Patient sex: F
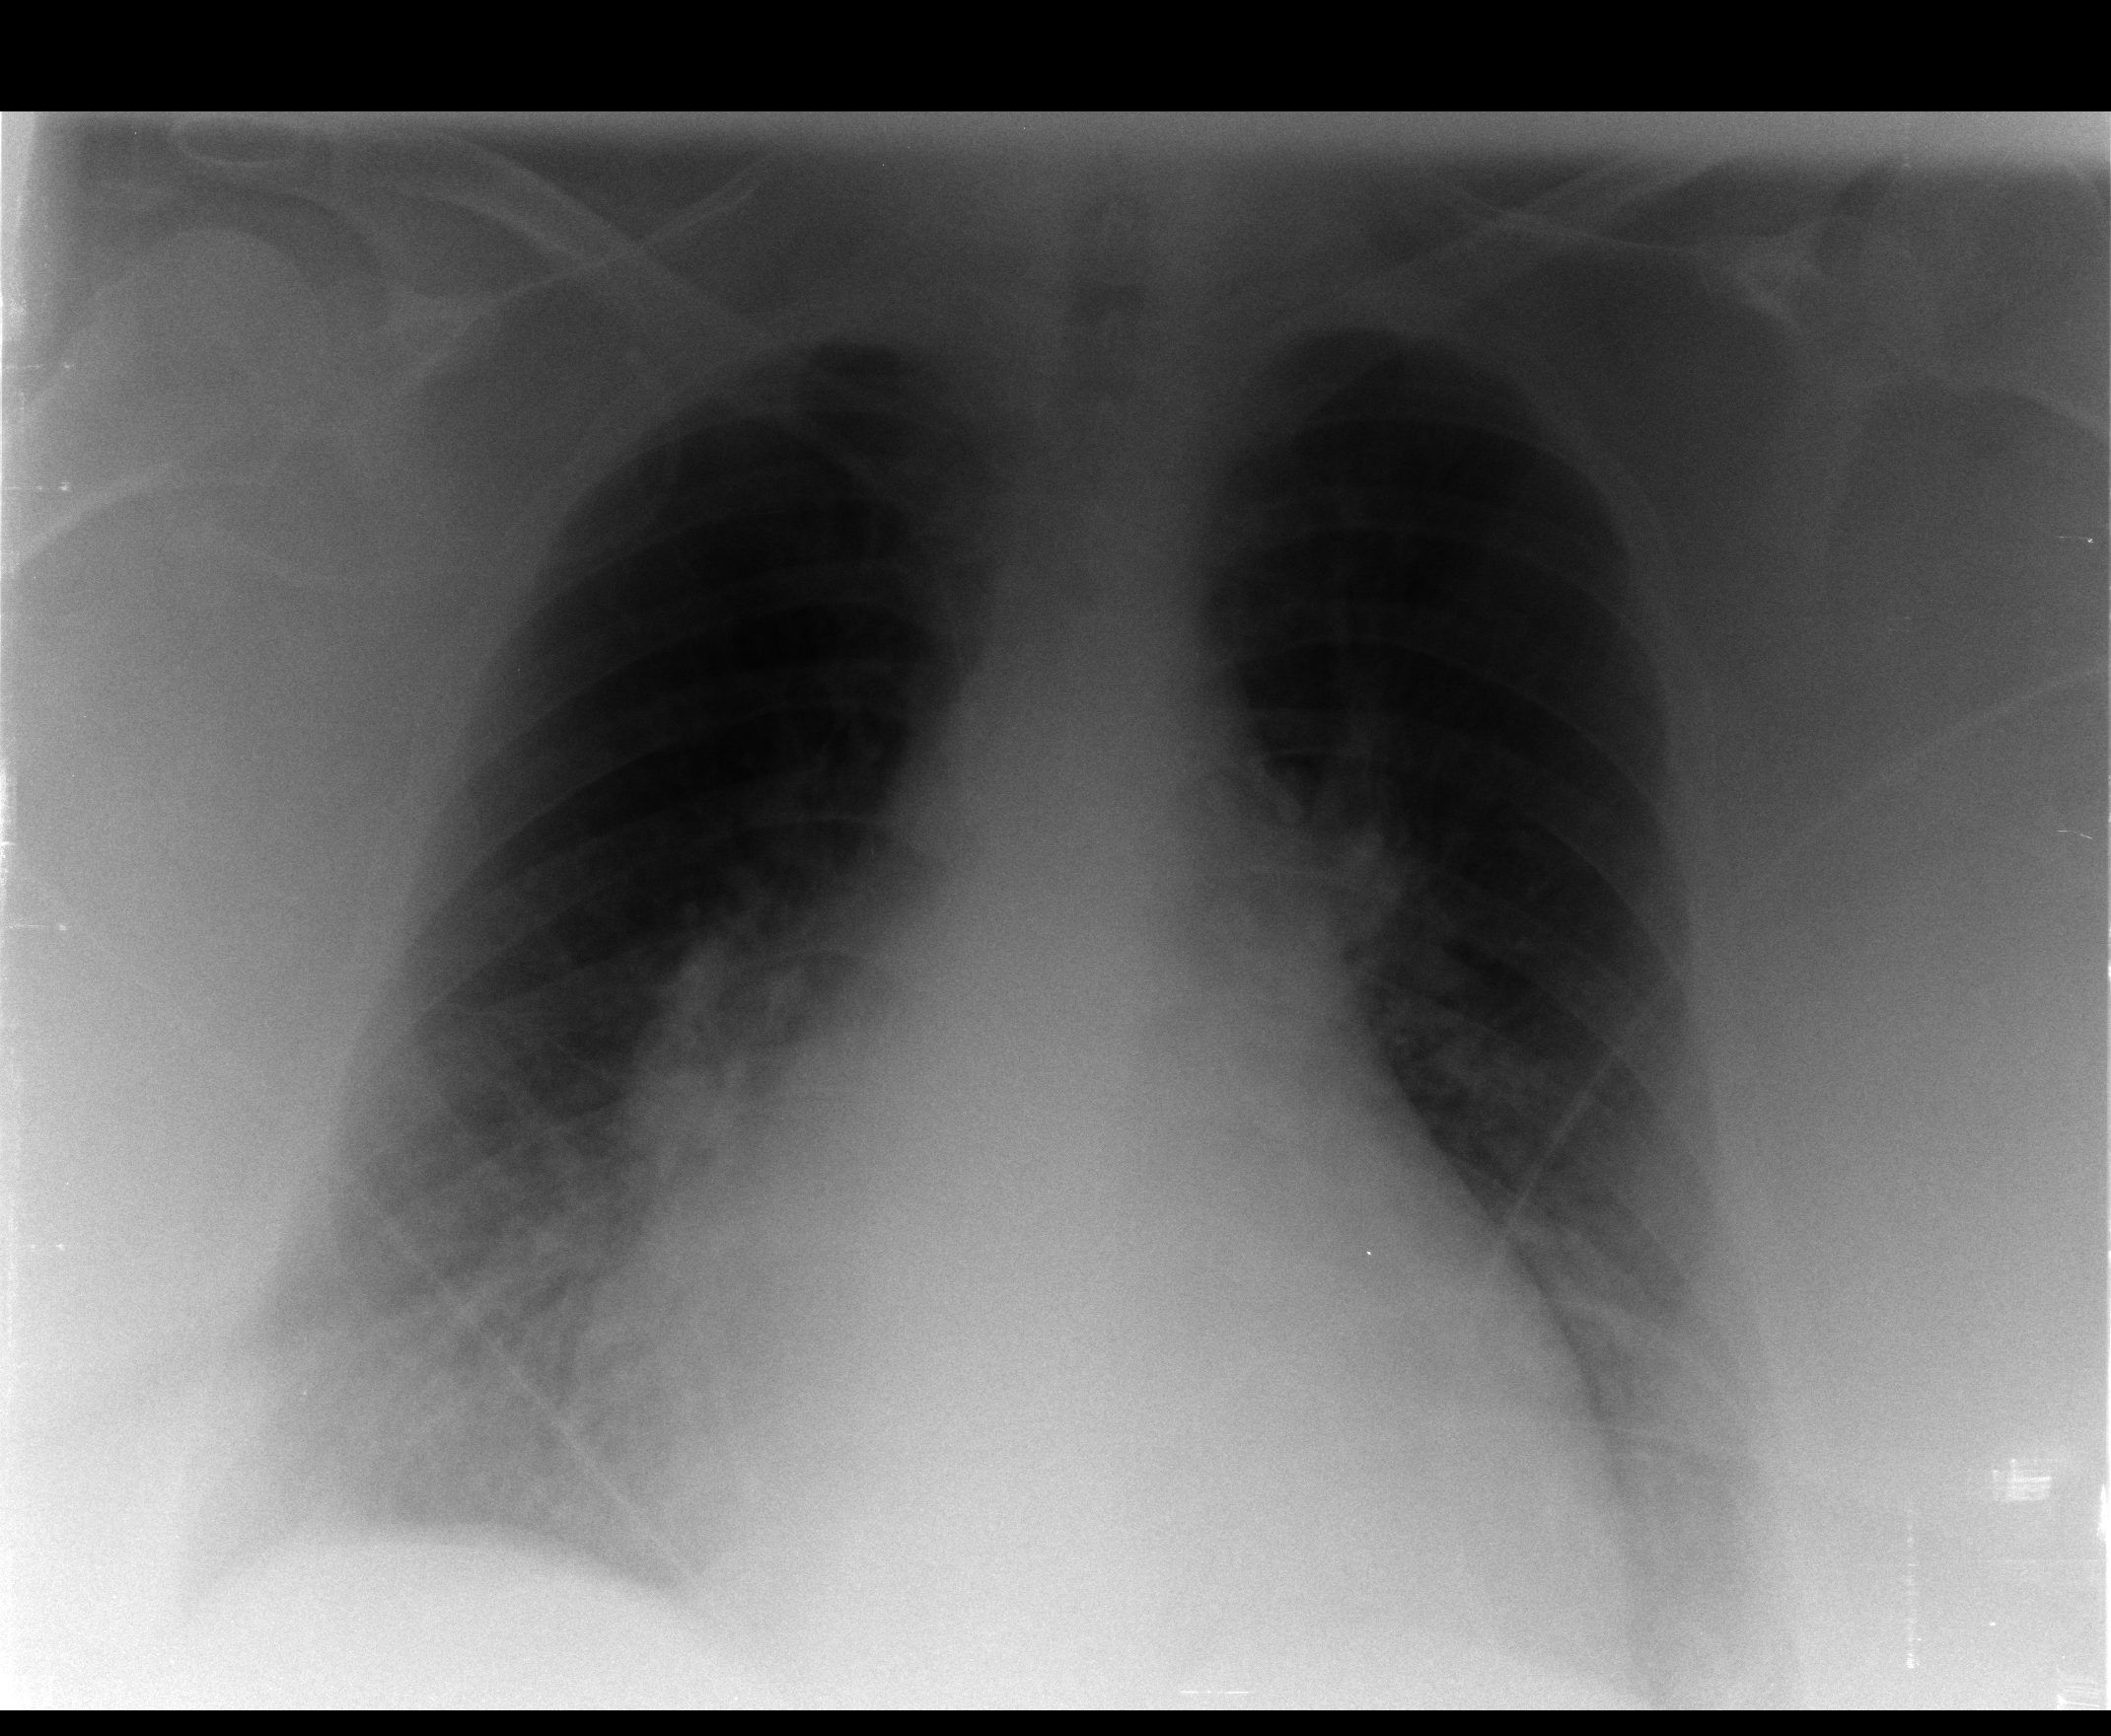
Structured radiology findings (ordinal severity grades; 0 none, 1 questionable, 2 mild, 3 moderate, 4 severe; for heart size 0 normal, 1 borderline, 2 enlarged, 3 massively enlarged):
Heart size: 2
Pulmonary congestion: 2
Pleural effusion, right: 2
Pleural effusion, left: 2
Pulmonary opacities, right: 2
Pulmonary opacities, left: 2
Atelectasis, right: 2
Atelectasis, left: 2